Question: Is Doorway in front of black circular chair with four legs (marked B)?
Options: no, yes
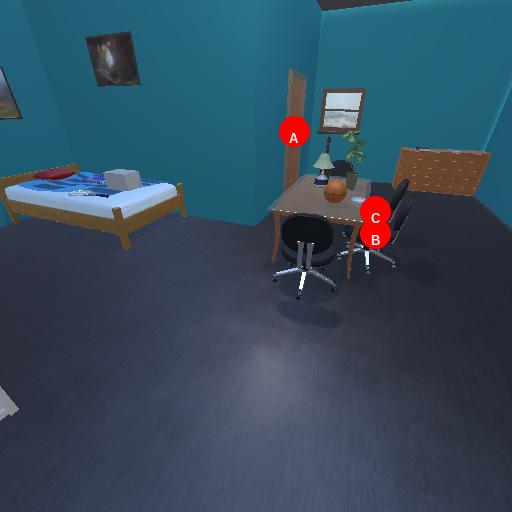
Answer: no